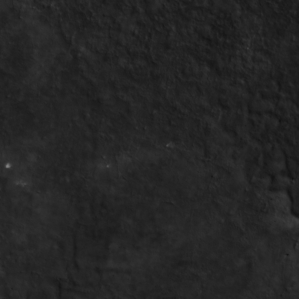
Label: non_frost